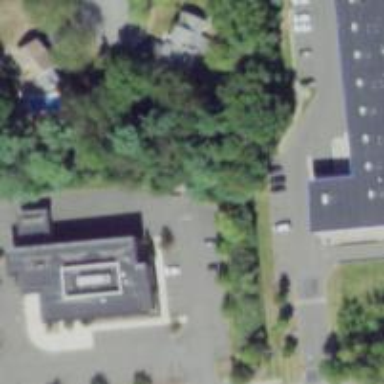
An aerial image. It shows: Healthcare clinic.